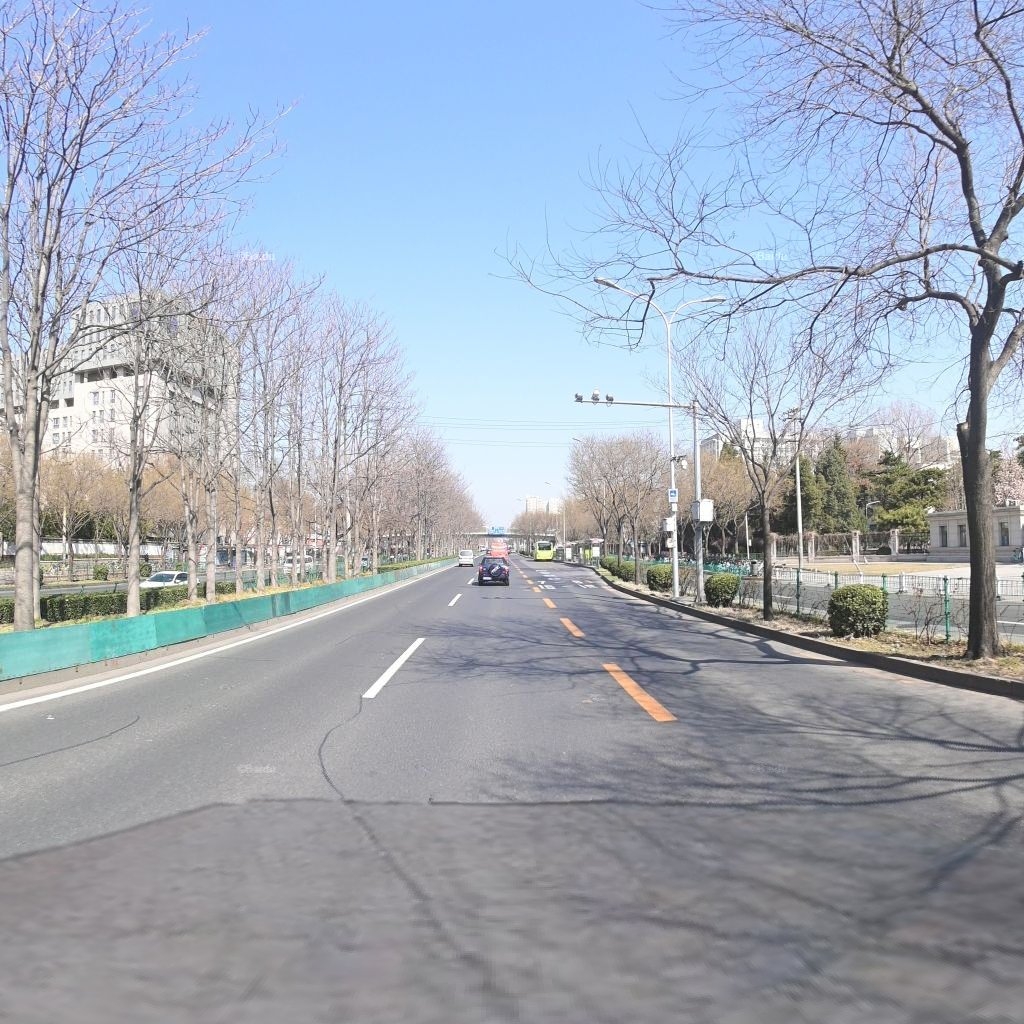
Region: Haidian
Road damage annotations: longitudinal patch, longitudinal patch